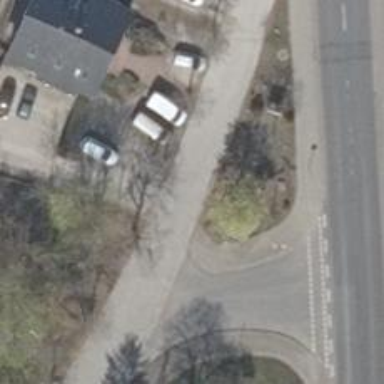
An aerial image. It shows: Service road.